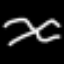
Label: squiggle